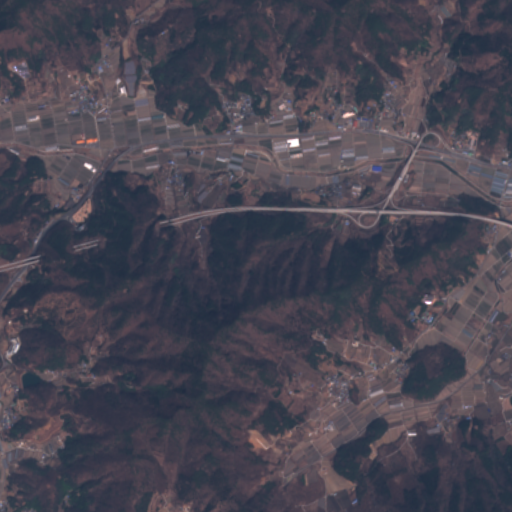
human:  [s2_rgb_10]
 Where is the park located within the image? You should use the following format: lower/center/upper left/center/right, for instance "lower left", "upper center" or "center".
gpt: The park is located in the center left of the image.
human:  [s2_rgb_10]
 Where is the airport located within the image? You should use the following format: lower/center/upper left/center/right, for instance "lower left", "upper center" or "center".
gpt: There is no airport in the image.